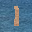
Label: 1